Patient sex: M
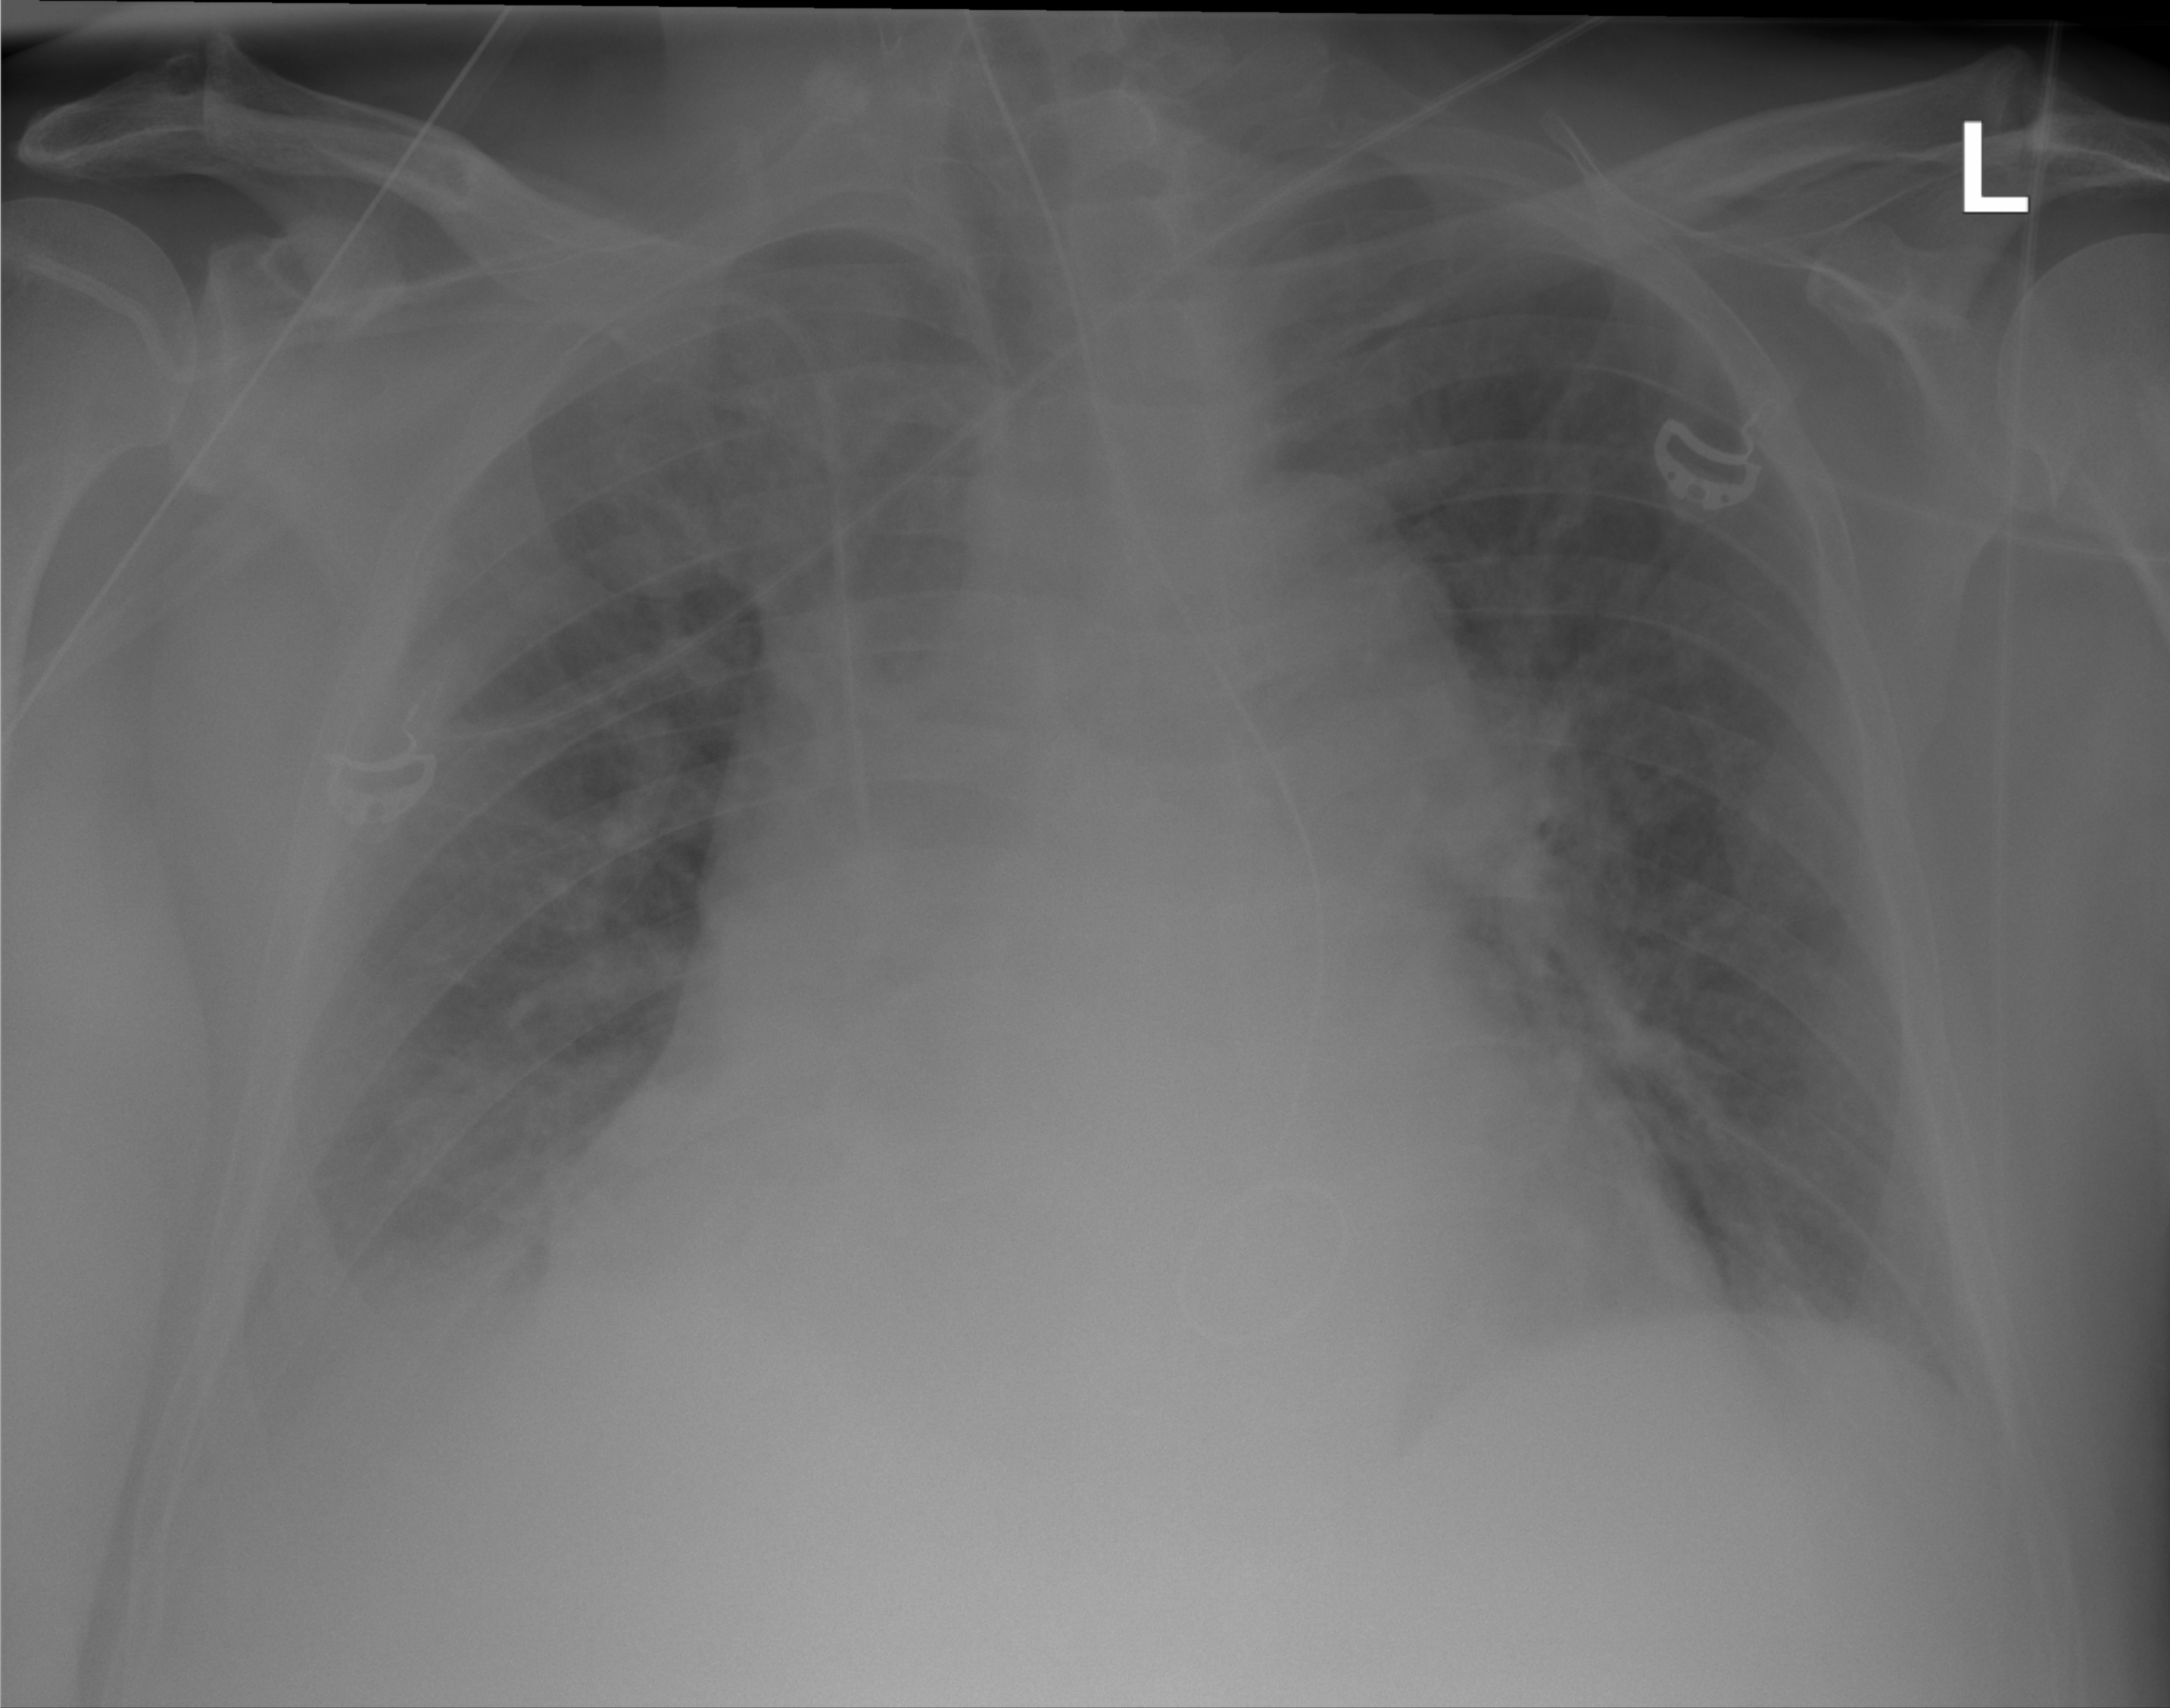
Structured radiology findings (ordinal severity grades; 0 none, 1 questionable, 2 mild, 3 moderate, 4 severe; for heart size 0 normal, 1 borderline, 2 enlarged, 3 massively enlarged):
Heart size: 2
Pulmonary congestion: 0
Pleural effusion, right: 2
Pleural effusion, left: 2
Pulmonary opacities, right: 0
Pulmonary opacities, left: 0
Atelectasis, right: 2
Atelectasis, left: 2